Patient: sex M, age 77
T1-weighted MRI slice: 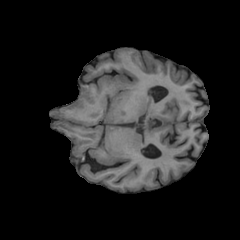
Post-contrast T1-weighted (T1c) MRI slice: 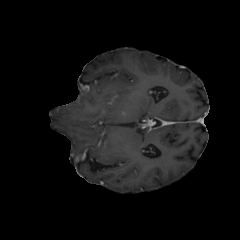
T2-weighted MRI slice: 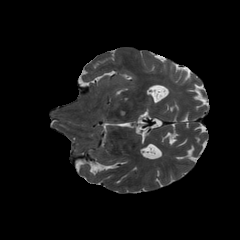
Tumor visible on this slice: yes
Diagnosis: Glioblastoma, IDH-wildtype
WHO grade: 4